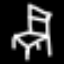
Label: chair